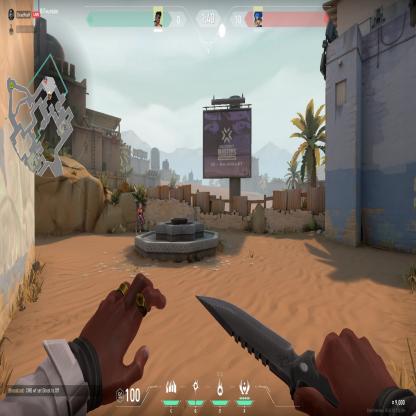
Label: enemy